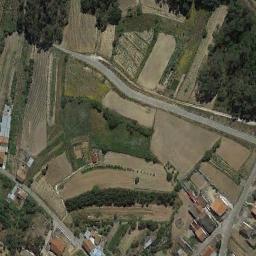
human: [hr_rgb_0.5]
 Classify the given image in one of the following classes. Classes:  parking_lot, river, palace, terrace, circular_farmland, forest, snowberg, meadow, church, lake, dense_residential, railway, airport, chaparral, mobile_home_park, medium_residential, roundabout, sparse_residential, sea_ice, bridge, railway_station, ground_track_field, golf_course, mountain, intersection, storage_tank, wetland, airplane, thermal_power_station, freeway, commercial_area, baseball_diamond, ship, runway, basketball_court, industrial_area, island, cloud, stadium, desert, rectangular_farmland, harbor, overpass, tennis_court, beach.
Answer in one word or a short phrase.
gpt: terrace